Question: I am using a mx:DataGrid component in my flex application. I showing a grid like this:

I want to change the selected Blue color to transparent. I am using following code:
'''
<mx:DataGrid id="dg" dataProvider="{arrDg}" width="100%" height="100%"
draggableColumns="false" rowCount="{arrDg.length}" click="dgClickHandler(event)"
variableRowHeight="true" resizableColumns="false" sortableColumns="false"
selectionColor="#<PHONE>" verticalScrollPolicy="off">
'''
But this is changing the color to black instead of transparent.
Please help.
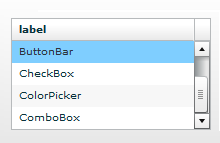
Answer: Oops, didn't notice you had 8 zero's in that color. Flash doesn't support RGBA (or color values with alpha/transparency).
If you do not want any highlight at all to be shown on selection, try setting the <URL> 'DataGrid' to 'false'. It seems you have a click handler, turning off selection is likely to prevent your click handler from doing it's job :(
If you do want some sort of selection indicator, but say, want to modify the alpha (transparency) of the selection color, that style setting does not exist (ie: there is no "selectionAlpha" style). You would have to create a custom data grid class to do that.